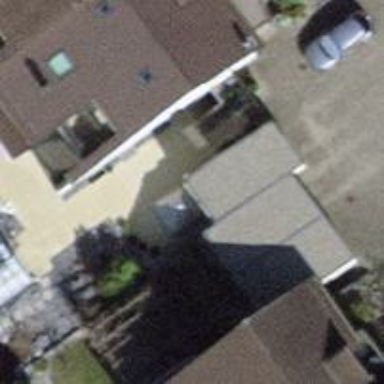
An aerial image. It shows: Group of garages.